Question: I have a ListActivity where I have some items sorted by datetime.
I have 3 textviews. Here what I've done:

Here is the code for the layout:
'''
<?xml version="1.0" encoding="utf-8"?>
<LinearLayout xmlns:android="http://schemas.android.com/apk/res/android"
android:id="@+id/relativeLayout1"
android:layout_width="fill_parent"
android:layout_height="wrap_content"
android:orientation="vertical" >
<TextView
android:id="@+id/bpSysHolder"
android:layout_width="wrap_content"
android:layout_height="wrap_content"
android:text="TextView" >
</TextView>
<TextView
android:id="@+id/bpDiaHolder"
android:layout_width="wrap_content"
android:layout_height="wrap_content"
android:text="TextView" >
</TextView>
<TextView
android:id="@+id/bpDtHolder"
android:layout_width="wrap_content"
android:layout_height="wrap_content"
android:text="TextView" >
</TextView>
</LinearLayout>
'''
For calling them from my list activity i use:
'''
String[] from = new String[] { BpDAO.bp_SYS, BpDAO.bp_DIA, BpDAO.bp_DT };
int[] target = new int[] { R.id.bpSysHolder, R.id.bpDiaHolder,
R.id.bpDtHolder };
dbAdapter = new SimpleCursorAdapter(this, R.layout.history_bp, bpList,
from, target);
setListAdapter(dbAdapter);
'''
Now it is like this:
'''
---120952012-09-20 15:05 ---
---145902012-09-20 10:44 ---
---145952012-09-20 10:42 ---
...
---14595 2012-09-20 10:42 ---
---------------------------------
'''
How to have space between them and some little space up and down of the row so to be easier to touch?
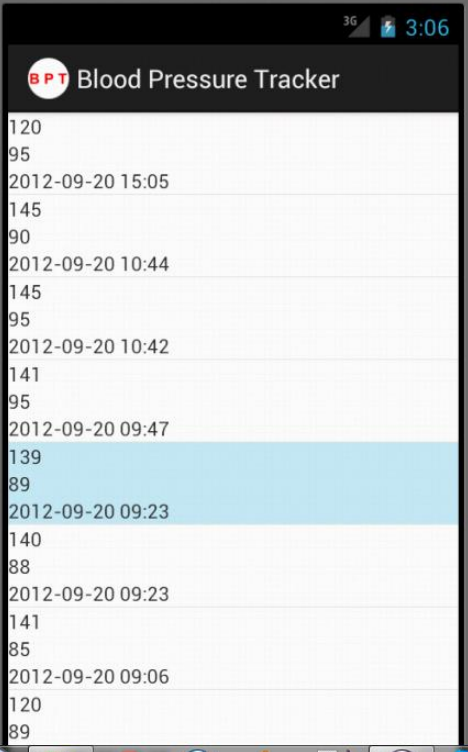
Answer: you can do this also in same layout.
'''
Change android:orientation="vertical" > to android:orientation="horizontal"
'''
and define use the property "Android:layout_weight" for text-view to aline according to your reqirement.